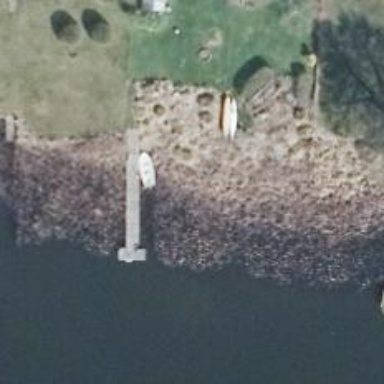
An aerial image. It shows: Man-made pier.